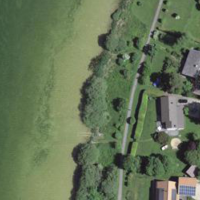
EUNIS habitat code: 14
Species observed at this site:
Astrantia major
Sorbus aucuparia
Lysimachia vulgaris
Filipendula ulmaria